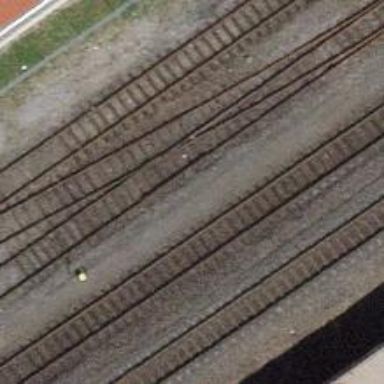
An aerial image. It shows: Railway siding with rails.